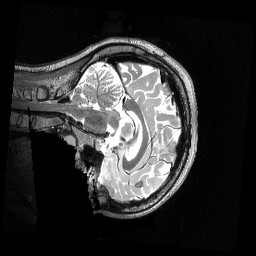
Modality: T2w
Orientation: sagittal
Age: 24
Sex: female
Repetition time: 3.2 s
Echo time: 0.563 s